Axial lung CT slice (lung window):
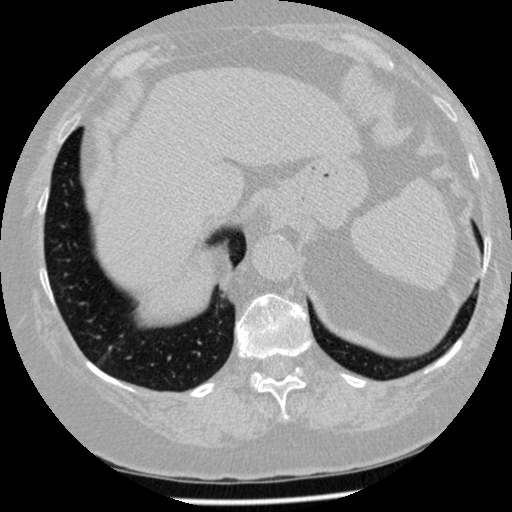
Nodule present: no